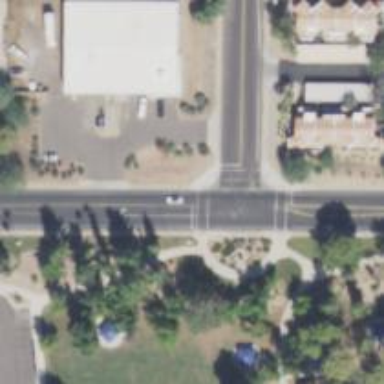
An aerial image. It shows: Solid stop line on the road.